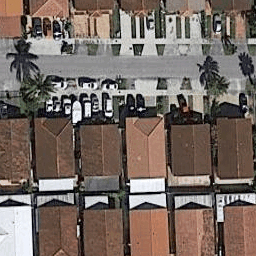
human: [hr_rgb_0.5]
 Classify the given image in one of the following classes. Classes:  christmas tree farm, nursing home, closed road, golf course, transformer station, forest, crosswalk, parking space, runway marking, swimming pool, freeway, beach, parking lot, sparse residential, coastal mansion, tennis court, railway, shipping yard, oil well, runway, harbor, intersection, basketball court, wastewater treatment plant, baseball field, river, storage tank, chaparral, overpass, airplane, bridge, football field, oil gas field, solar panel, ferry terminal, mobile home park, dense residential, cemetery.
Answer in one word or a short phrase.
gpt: dense residential